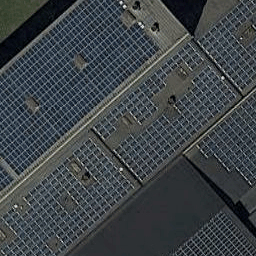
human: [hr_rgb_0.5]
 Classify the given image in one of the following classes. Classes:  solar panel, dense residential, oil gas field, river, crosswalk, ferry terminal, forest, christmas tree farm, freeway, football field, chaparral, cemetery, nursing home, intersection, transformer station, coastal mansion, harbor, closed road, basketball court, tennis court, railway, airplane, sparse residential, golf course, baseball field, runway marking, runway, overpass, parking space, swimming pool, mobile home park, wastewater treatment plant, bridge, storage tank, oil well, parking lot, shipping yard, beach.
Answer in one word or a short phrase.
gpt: solar panel